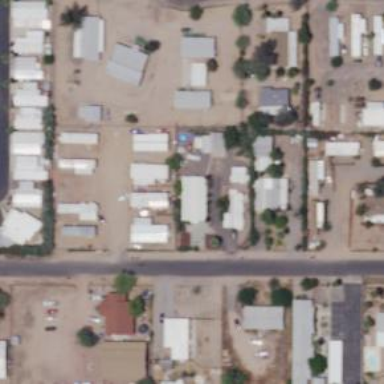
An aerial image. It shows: Residential area designated as trailer park.